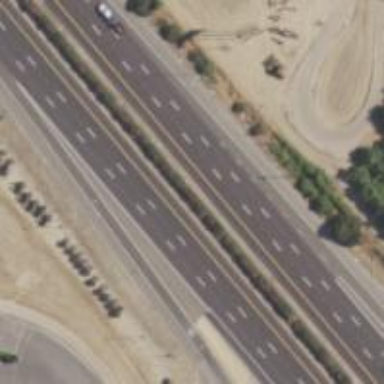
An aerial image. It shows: Motorway.